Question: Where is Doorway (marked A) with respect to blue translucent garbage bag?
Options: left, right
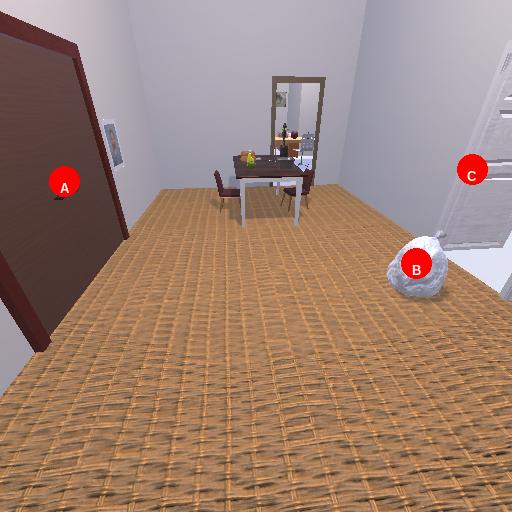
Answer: left